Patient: sex F, age 56
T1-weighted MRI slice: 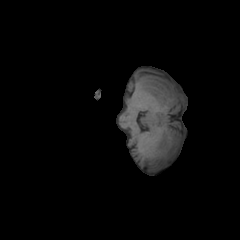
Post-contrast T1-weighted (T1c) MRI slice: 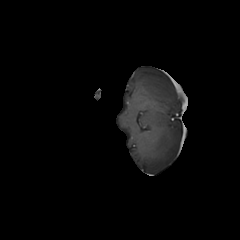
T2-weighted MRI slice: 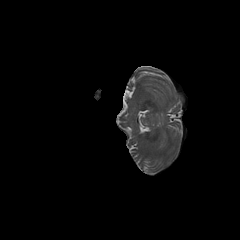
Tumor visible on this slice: no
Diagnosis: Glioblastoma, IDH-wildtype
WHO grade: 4